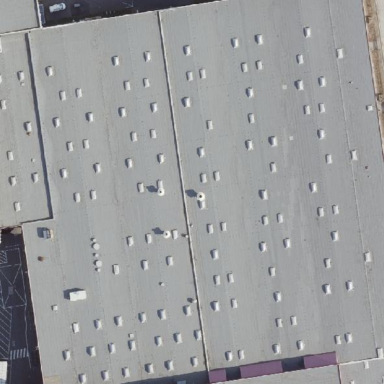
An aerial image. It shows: Industrial building with works.